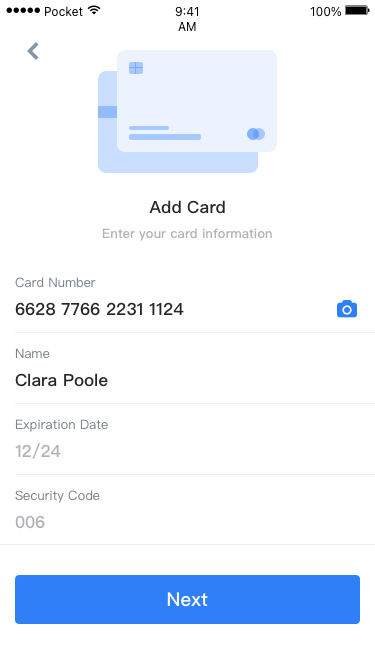
Text in this UI design:
Add Card
Enter your card information
Card Number
6628 7766 2231 1124
Name
Clara Poole
Expiration Date
12/24
Security Code
006
Next